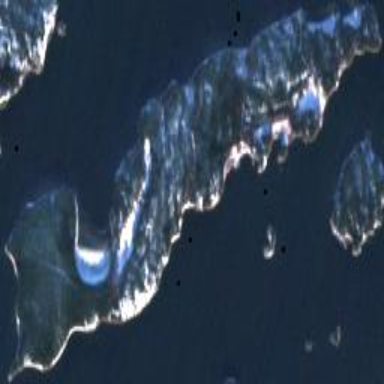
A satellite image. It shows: Island with natural coastline.